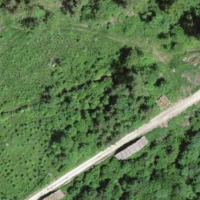
EUNIS habitat code: 44
Species observed at this site:
Tussilago farfara